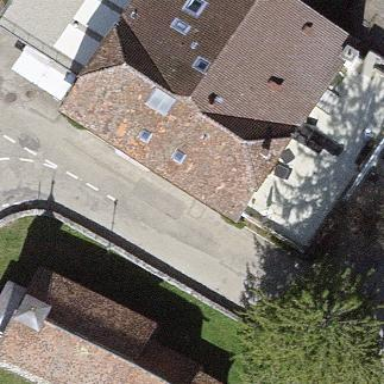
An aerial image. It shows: Restaurant in building.